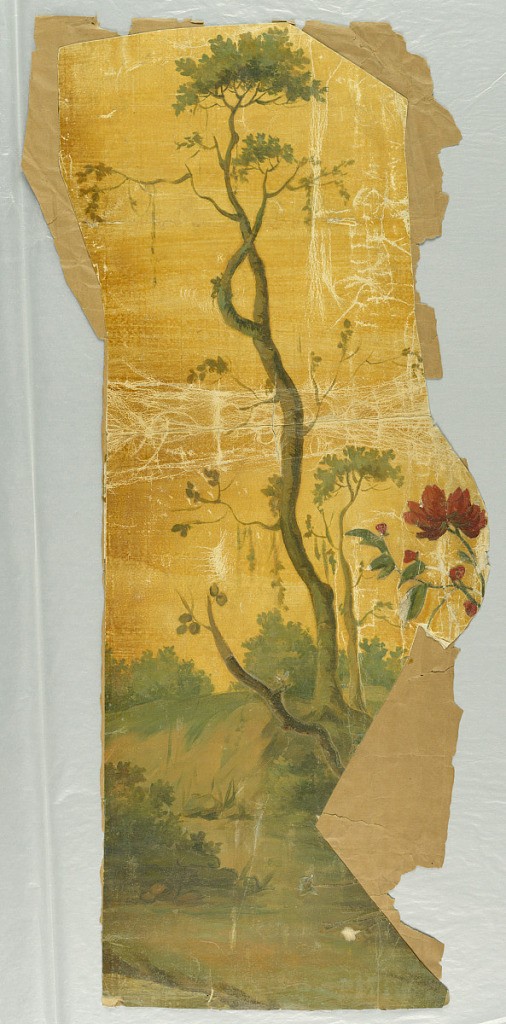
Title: Scenic
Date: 1868–1869
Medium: Hand painted paper
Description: Small fragment, featuring one spindly tree, along with one branch of a bush bearing red flowers, scenic landscape in greens, with orange sky.